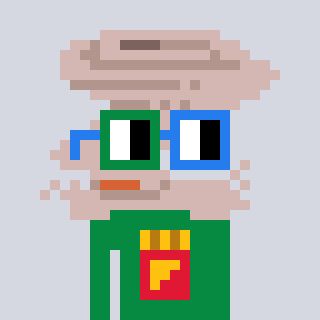
a pixel art character with square green and blue glasses, a tornado-shaped head and a green-colored body on a cool background